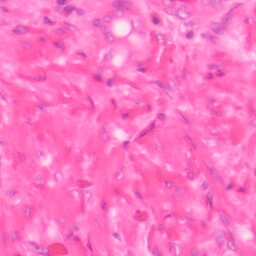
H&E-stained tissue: Colon